Interaction volume radius: 5 \u00c5
Interaction volume height: 15 \u00c5
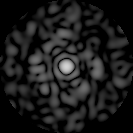
Disorder parameter: 0.87